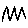
Label: zigzag